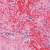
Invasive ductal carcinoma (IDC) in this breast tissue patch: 0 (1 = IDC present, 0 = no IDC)